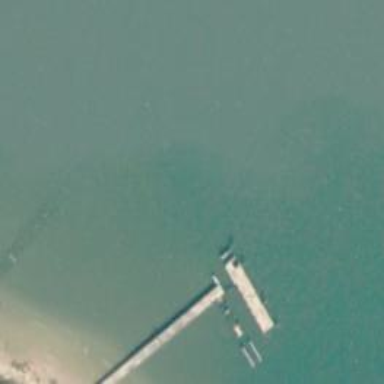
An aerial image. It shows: Ruined pier.